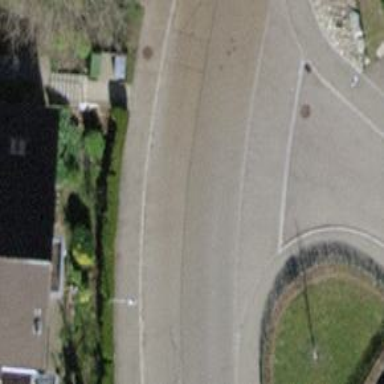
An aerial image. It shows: Sidewalk along the footway.